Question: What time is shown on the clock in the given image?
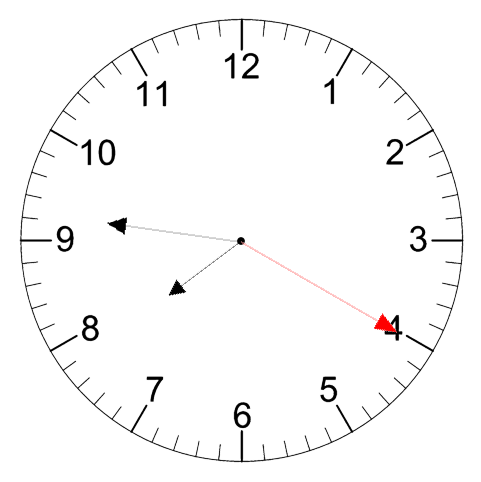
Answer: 07:46:20